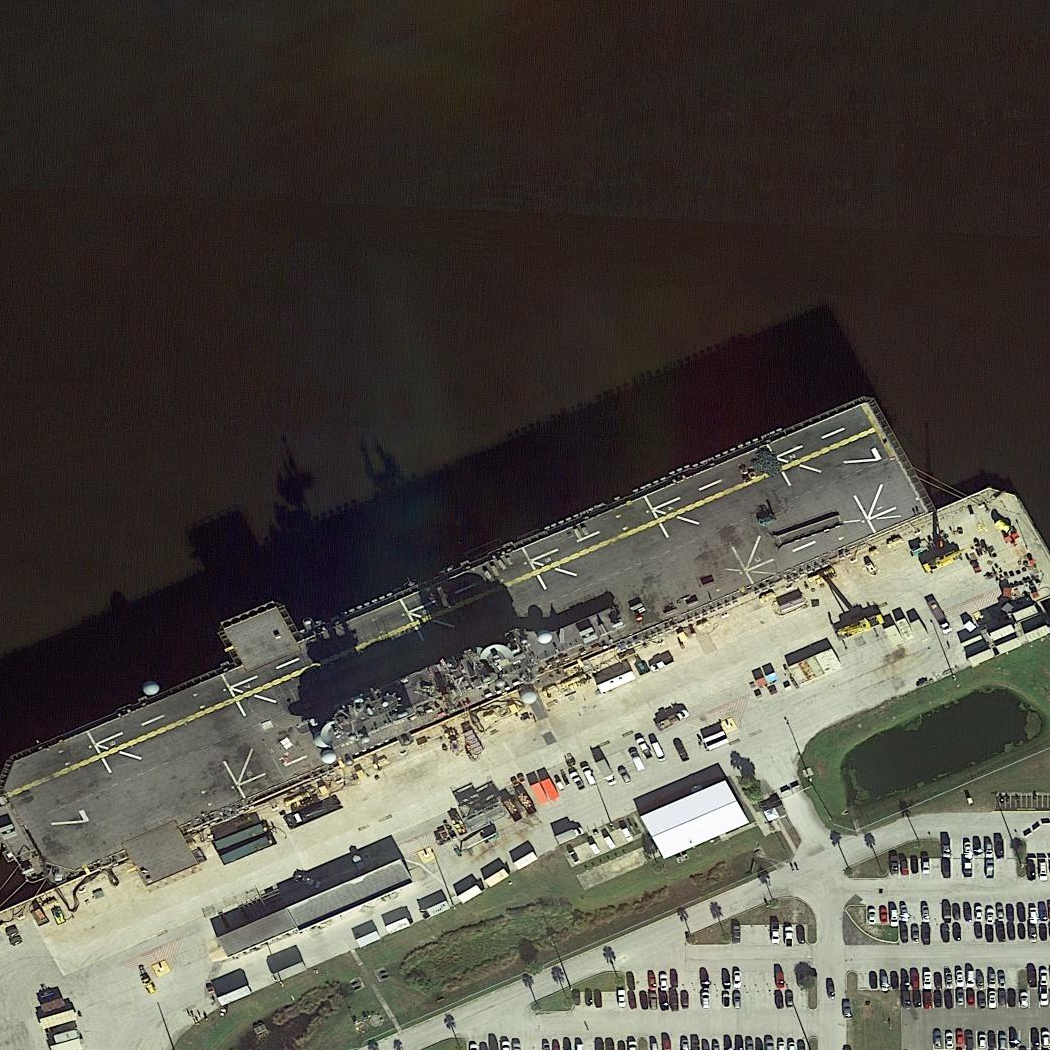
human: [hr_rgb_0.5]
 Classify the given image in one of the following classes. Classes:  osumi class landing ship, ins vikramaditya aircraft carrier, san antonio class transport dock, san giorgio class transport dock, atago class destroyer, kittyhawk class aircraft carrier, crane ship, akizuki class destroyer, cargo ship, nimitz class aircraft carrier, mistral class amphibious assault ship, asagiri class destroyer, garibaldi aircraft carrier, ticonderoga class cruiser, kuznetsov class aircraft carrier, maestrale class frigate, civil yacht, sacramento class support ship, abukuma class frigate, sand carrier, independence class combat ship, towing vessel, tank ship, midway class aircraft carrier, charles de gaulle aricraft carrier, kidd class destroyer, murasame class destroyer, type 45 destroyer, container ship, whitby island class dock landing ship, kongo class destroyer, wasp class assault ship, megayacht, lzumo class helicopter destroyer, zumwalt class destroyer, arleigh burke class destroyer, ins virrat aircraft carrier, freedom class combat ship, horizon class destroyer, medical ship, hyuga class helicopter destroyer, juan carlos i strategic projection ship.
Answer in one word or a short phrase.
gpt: Wasp class assault ship